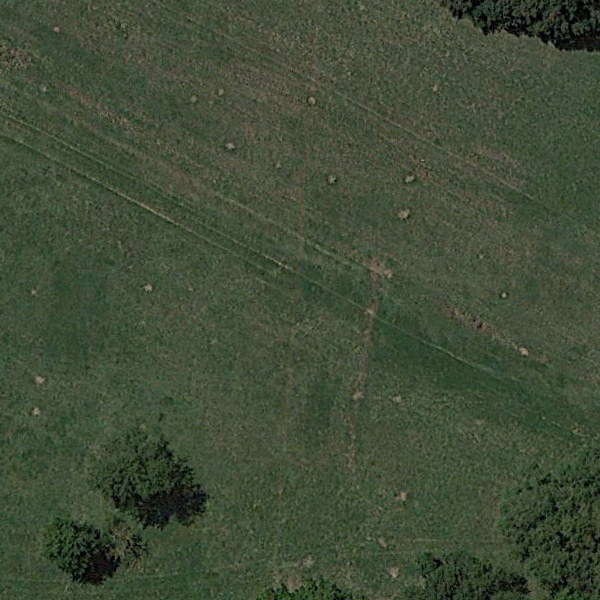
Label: Meadow